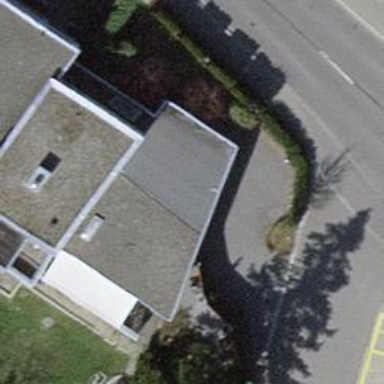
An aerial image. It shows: View of roof of building.